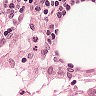
Metastatic tissue present: no